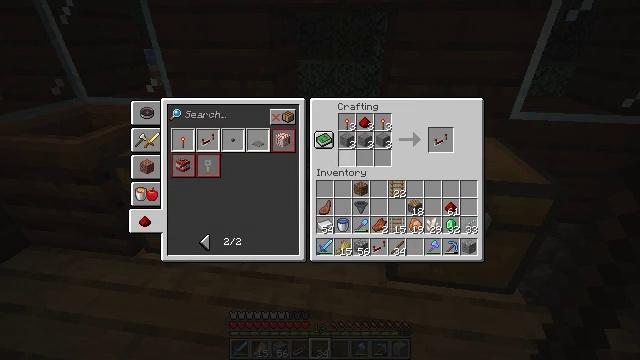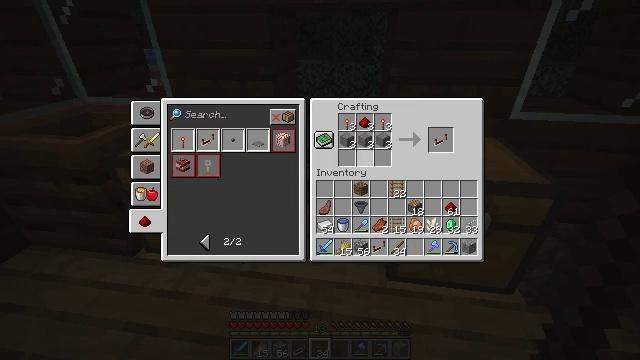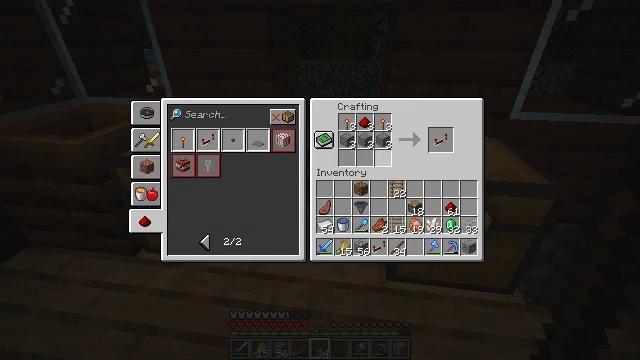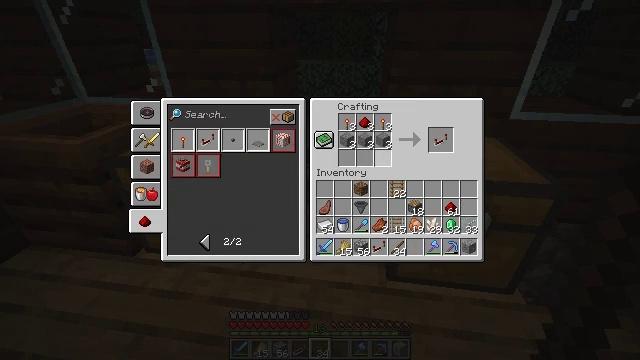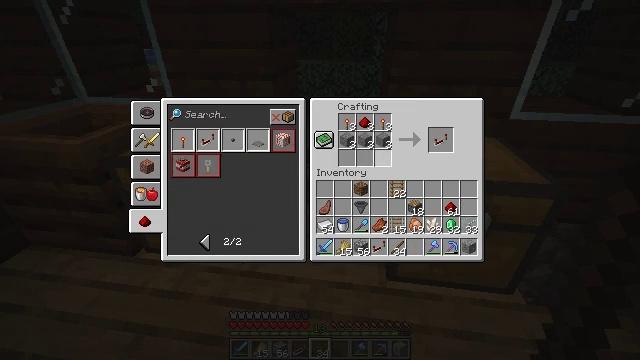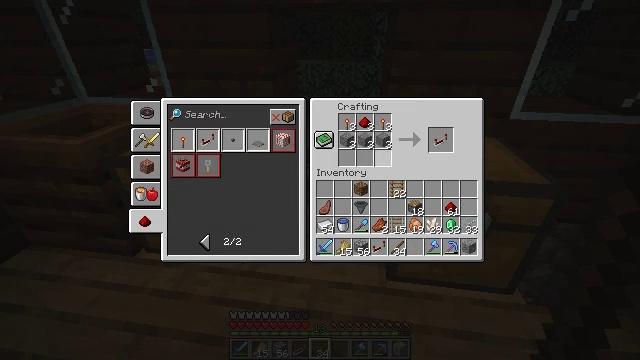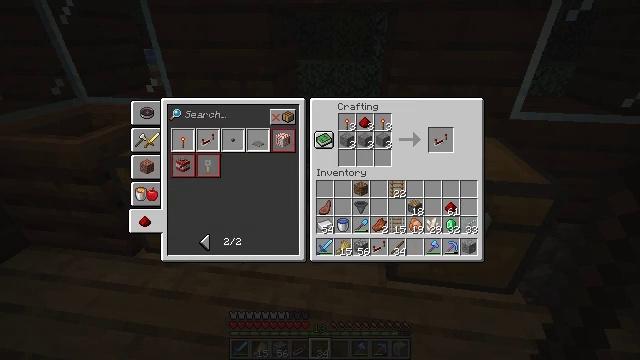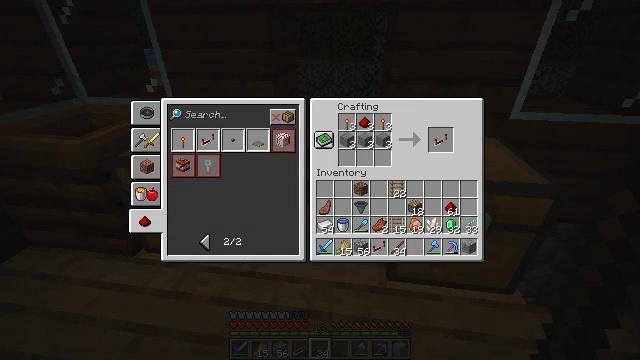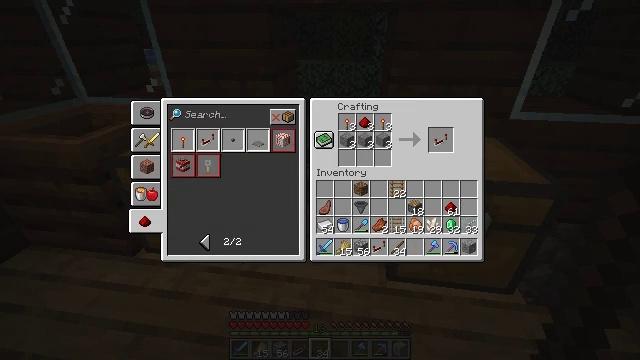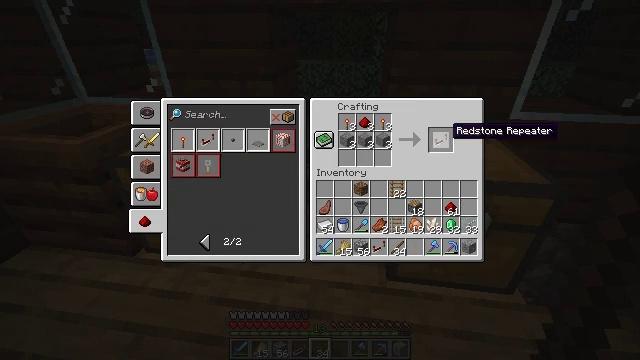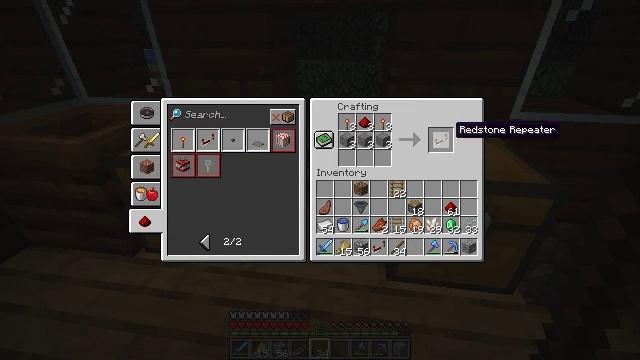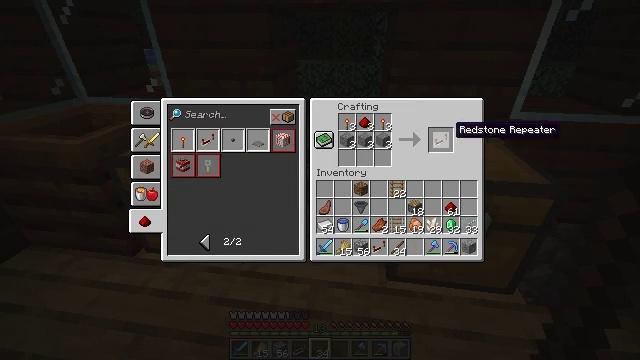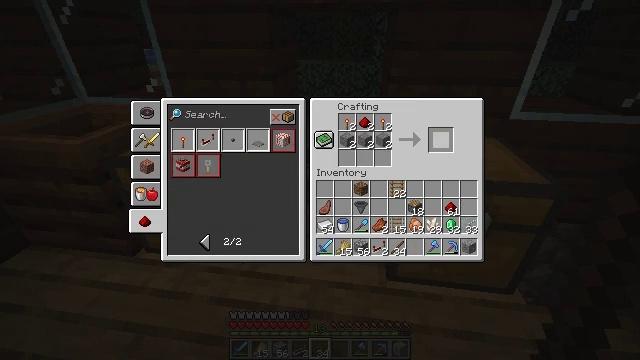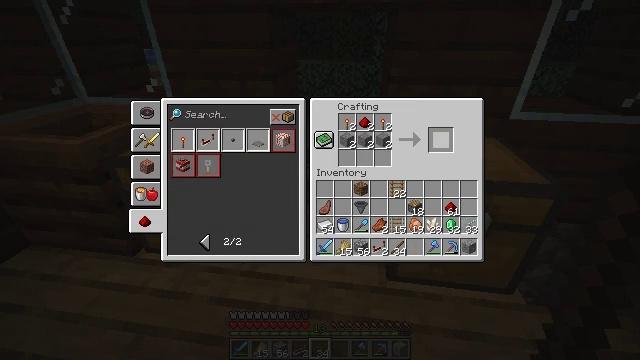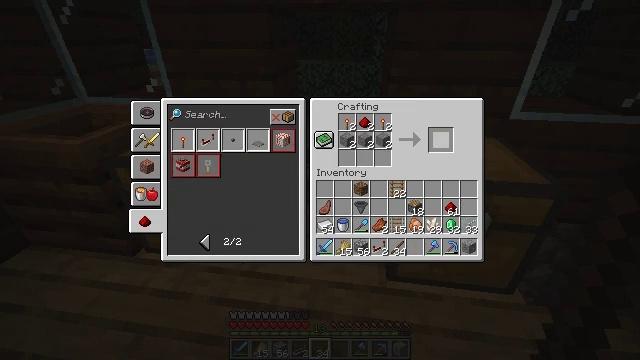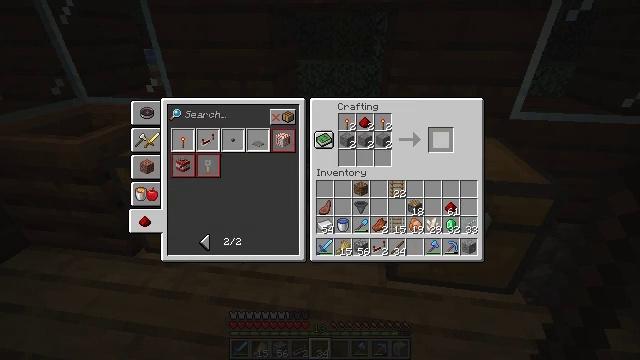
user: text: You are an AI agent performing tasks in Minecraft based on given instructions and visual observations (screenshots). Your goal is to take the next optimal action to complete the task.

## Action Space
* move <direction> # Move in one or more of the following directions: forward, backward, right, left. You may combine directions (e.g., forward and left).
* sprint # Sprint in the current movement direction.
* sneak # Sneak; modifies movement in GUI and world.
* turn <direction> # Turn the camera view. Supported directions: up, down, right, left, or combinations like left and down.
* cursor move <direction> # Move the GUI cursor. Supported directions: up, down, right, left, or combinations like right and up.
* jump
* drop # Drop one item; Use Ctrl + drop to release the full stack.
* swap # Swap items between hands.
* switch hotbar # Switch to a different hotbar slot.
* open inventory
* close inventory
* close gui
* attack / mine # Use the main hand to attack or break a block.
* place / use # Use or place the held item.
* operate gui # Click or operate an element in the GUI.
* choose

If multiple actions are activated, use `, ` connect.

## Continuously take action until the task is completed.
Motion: motion action
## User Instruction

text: Use the crafting table to craft a repeater.
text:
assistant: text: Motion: sneak, cursor move right
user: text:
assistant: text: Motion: sneak
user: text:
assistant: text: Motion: sneak
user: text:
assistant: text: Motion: sneak
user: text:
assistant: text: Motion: sneak
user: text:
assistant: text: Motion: sneak
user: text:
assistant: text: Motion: sneak, cursor move right
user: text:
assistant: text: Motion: sneak, cursor move right
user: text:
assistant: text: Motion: sneak, cursor move right
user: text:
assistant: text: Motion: sneak
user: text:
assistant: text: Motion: sneak
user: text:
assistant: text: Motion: sneak, operate gui
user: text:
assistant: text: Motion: sneak, operate gui
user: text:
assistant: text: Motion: sneak, operate gui
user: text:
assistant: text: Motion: sneak
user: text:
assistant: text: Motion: sneak
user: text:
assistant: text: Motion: sneak